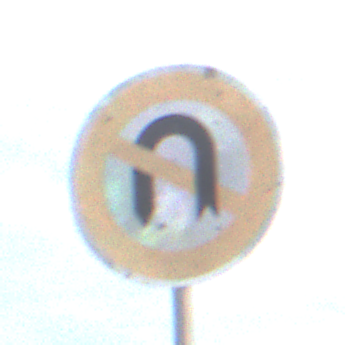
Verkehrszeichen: VerbotWenden
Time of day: SunriseSunset
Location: Outdoor (Nature)
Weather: PartlyCloudy
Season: NotSpecified
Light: Natural